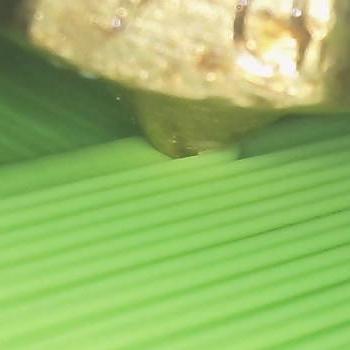
Flow rate: 200%